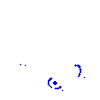
Particle: proton